Field crop: maize
Growth stage: 1
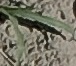
Species: sorghum